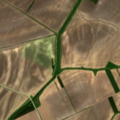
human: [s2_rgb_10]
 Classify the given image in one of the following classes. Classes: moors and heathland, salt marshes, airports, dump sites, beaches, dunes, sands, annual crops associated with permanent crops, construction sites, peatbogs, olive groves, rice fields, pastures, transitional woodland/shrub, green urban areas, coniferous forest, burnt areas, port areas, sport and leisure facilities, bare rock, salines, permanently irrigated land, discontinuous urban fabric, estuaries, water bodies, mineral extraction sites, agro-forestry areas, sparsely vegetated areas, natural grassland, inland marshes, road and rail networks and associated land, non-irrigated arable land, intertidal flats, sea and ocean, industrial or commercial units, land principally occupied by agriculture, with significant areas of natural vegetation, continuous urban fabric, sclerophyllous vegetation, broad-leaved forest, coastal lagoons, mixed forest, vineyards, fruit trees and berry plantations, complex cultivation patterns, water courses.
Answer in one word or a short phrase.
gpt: non-irrigated arable land